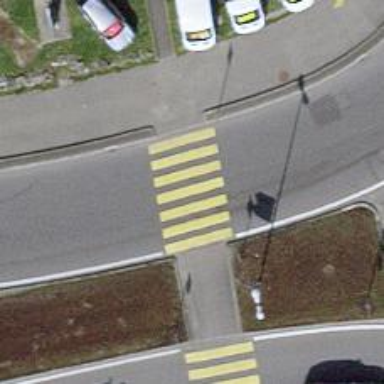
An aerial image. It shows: Marked road crossing.